Question: I have managed to get at the top, and at the center. But I did get stuck with placing div at the right of the content. I have tried using 'position:relative', but what happens it appears below content's div, but on the right though, and also when I scroll down the view, it appears on top of the .
So how do I solve this? Thanks!
# Updated
This is how it should look visually:

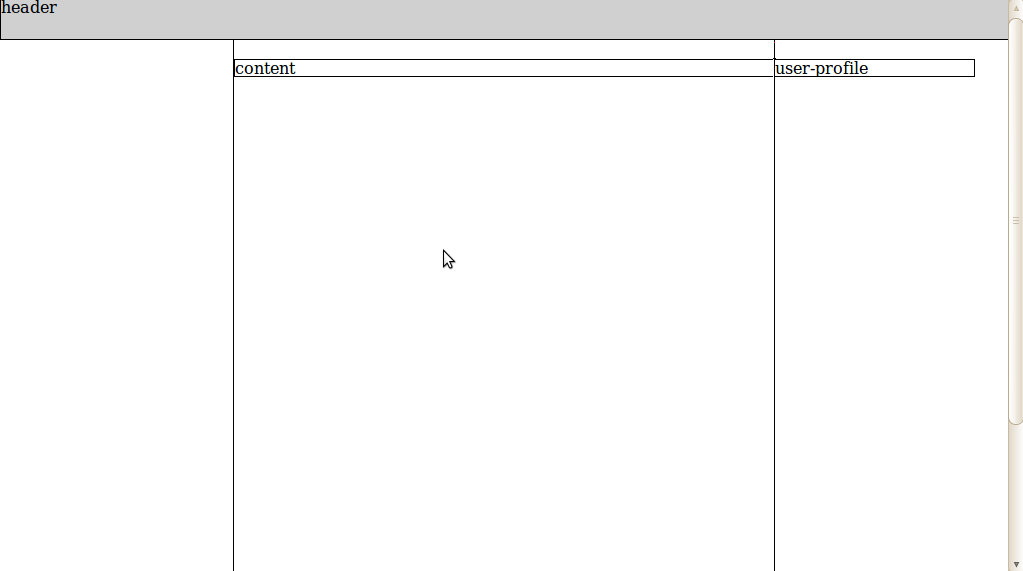
Answer: '''
<div id="header">
</div>
<div id="nav">
</div>
<div id="content">
</div>
#header { position:fixed; height:100px; }
#nav { float:right; margin-top:100px; }
#content { overflow:auto; margin-top:100px; }
'''
Should work unless I didn't understand.